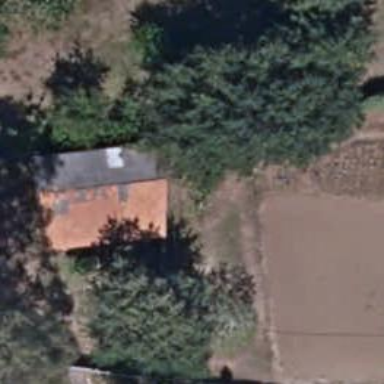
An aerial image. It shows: Bungalow.